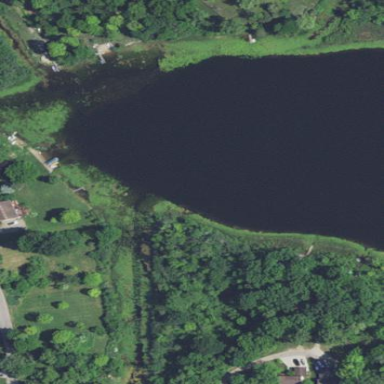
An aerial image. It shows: Beautiful lake surrounded by nature.